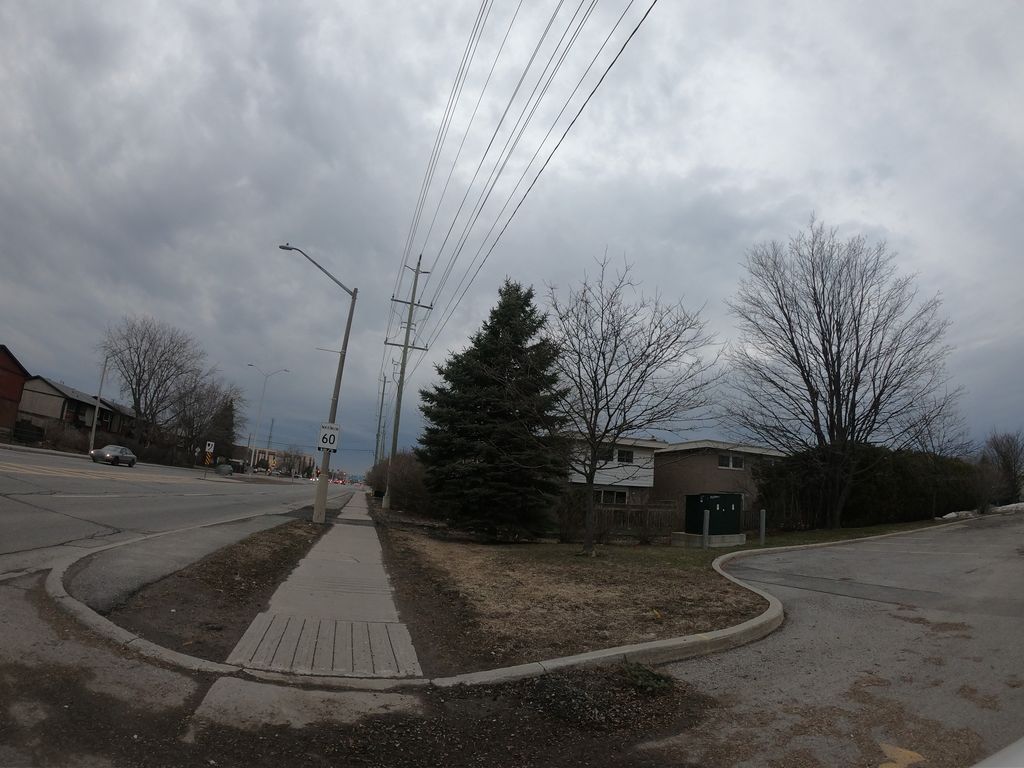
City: ottawa-gatineau